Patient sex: M
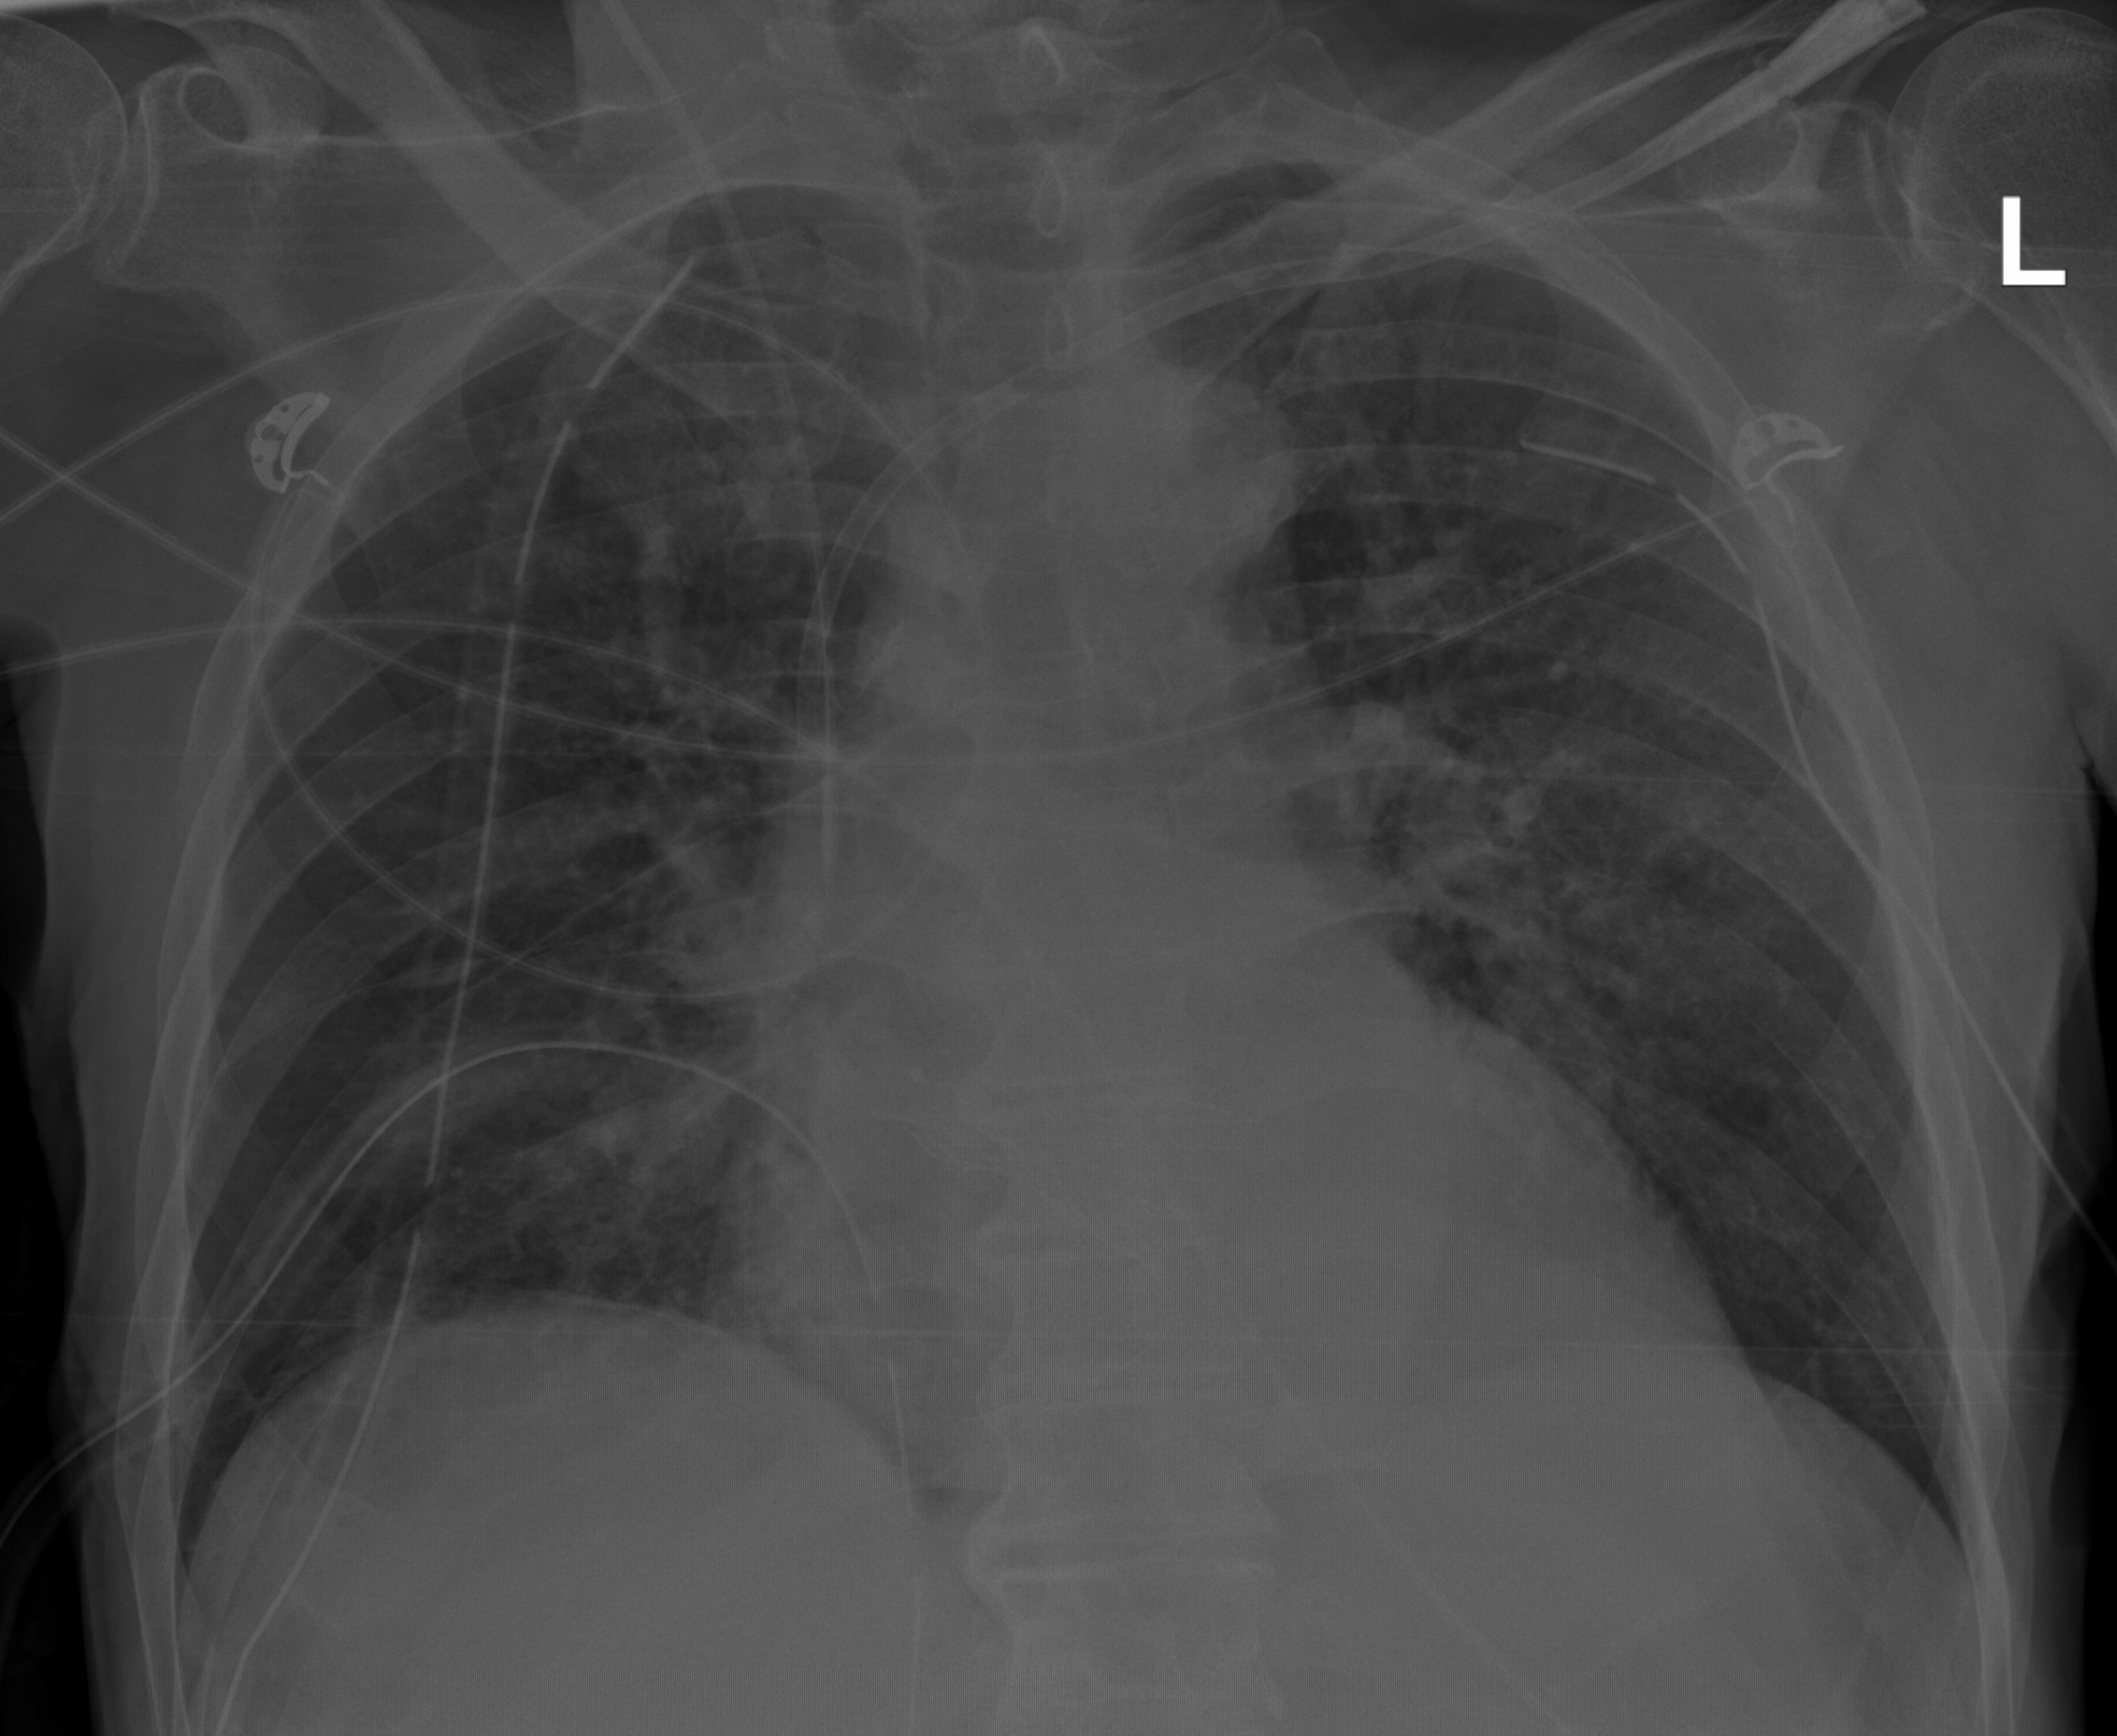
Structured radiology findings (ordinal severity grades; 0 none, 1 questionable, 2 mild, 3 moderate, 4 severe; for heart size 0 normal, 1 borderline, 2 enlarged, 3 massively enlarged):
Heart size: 1
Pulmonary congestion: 0
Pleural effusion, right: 0
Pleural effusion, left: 0
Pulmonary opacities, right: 2
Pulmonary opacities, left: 2
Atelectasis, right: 2
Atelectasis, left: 2